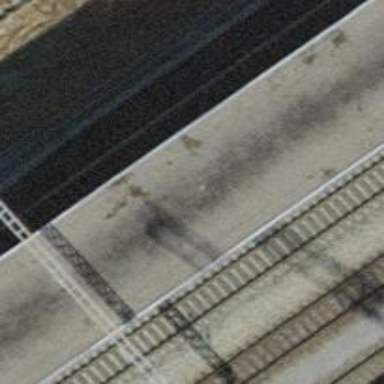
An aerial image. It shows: Road with steps.